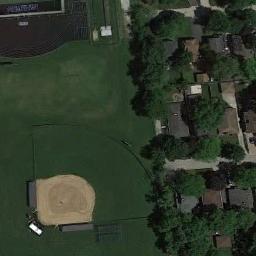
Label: baseball_diamond